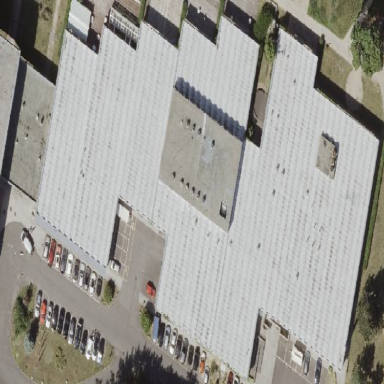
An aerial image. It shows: Hotel with flat roof.